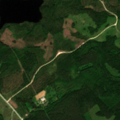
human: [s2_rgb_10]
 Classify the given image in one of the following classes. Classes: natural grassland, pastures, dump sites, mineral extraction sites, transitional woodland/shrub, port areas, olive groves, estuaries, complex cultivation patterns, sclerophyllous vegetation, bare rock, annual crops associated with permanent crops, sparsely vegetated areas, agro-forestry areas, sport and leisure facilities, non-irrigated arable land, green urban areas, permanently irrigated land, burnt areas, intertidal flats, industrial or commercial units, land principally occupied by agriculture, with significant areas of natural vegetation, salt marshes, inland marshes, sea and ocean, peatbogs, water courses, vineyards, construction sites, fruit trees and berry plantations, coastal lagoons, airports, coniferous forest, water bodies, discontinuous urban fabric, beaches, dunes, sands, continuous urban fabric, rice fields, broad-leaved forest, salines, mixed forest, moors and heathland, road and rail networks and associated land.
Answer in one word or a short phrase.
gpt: coniferous forest, mixed forest, transitional woodland/shrub